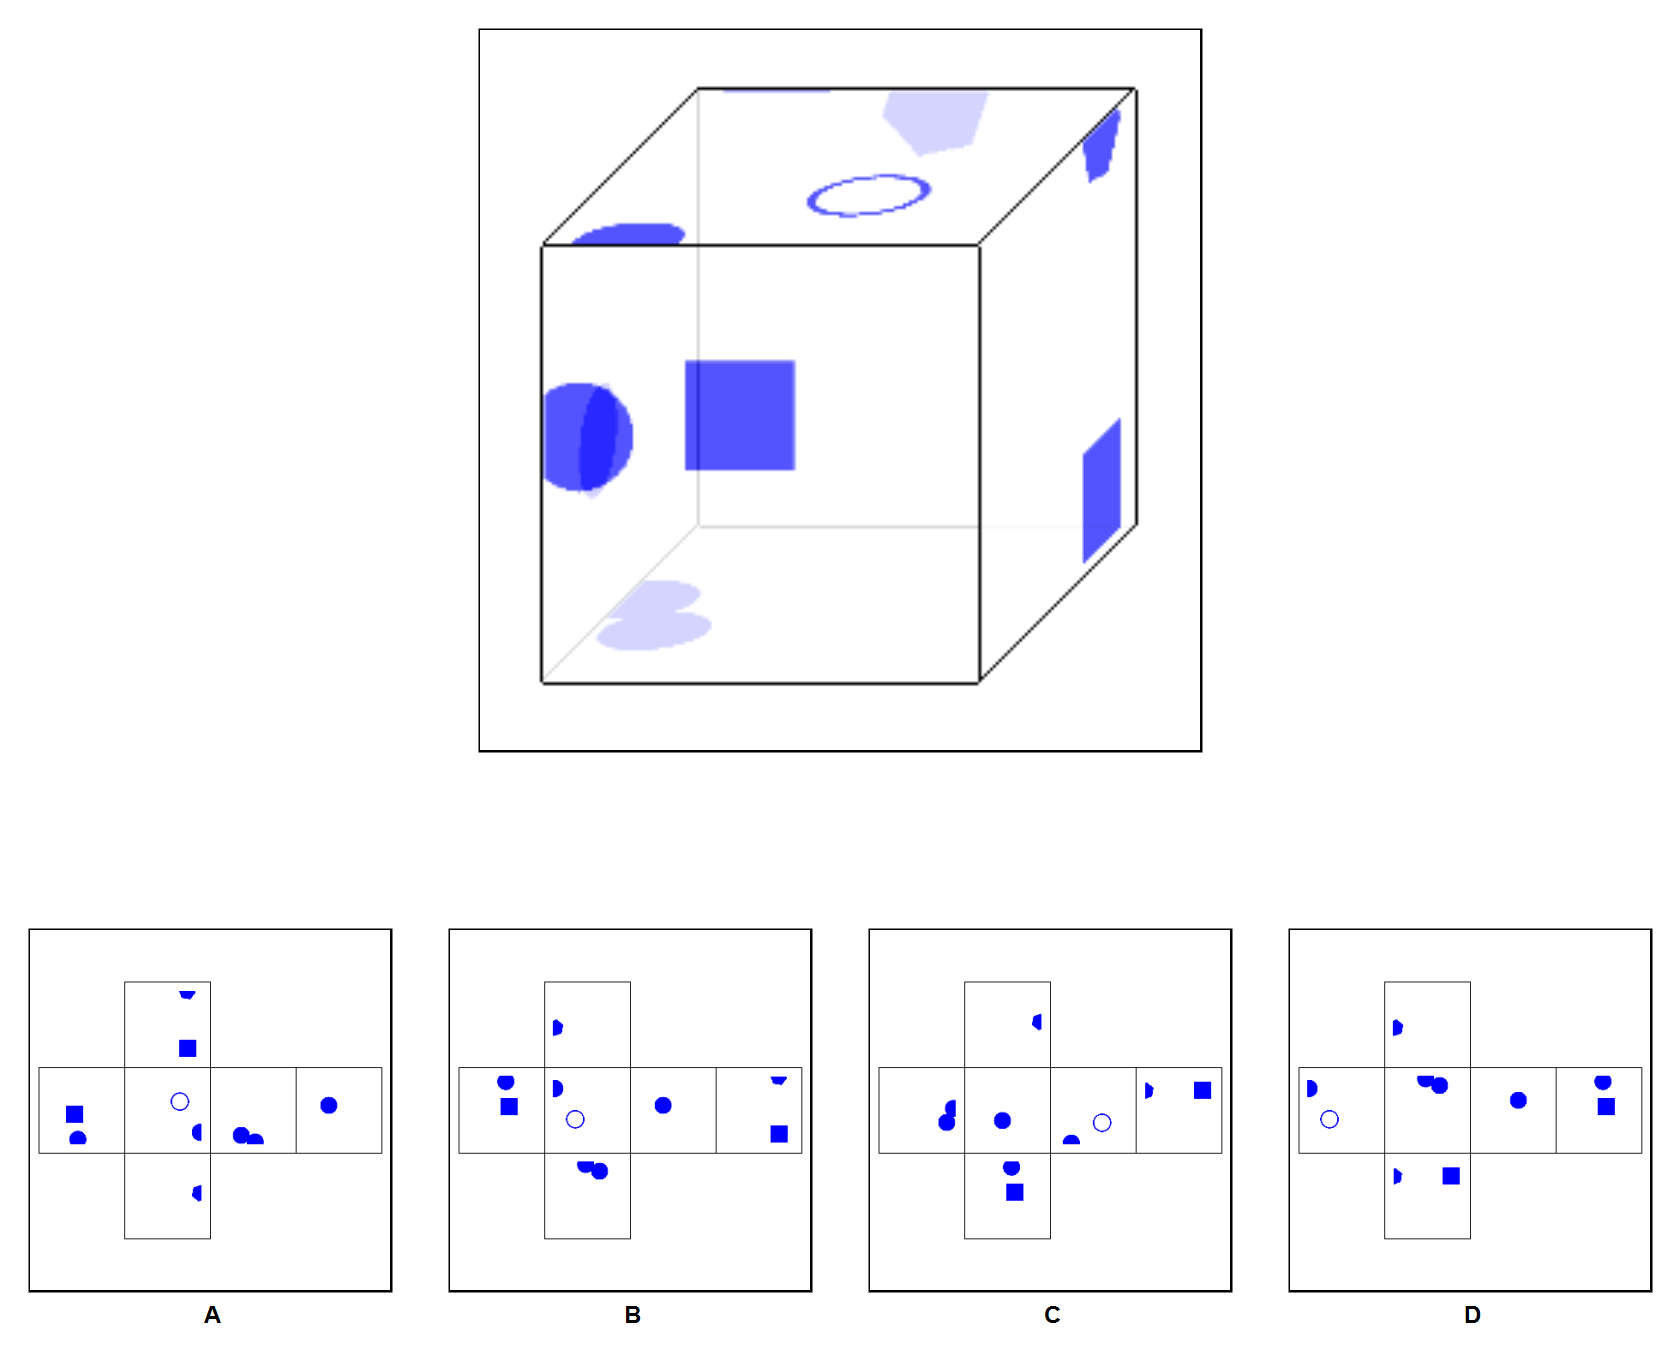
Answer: C